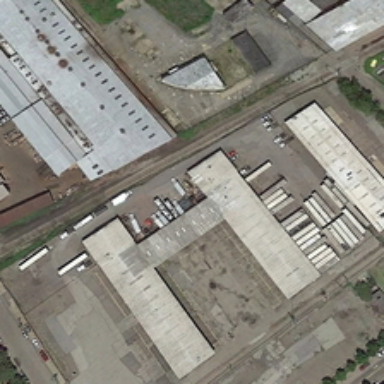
Several large gray white buildings are in an industrial area .